Question: Using the data below, notice the legend does not properly describe geom_hline:
'''
df<-data.frame(
points=c(.153,.144,.126,.035, .037, .039, .010,.015,.07),
days=gl(3,1,9,labels=c("Sun","Mon","Tues")),
lang=c("en","en","en","pt","pt","pt","ko","ko","ko"))
ggplot(data=df[df$lang=="en",])+
geom_point(aes(x=days,y=points),size=5,colour='cyan',show_guide=F)+
geom_point(aes(x=days,y=points,colour=days),size=4,show_guide=F)+
facet_wrap(~lang,ncol=1,scales="free")+
xlab("")+
ylab("")+
scale_y_continuous(labels = percent_format())+
theme(legend.position="right",
legend.title = element_blank(),
strip.text.x = element_text(size = 13, colour = 'black', angle = 0),
axis.text.x=element_text(angle=0, hjust=.5, vjust=0),
legend.position = 'none',
panel.background = element_rect(fill = "#545454"),
panel.grid.major = element_line(colour = "#757575"),
panel.grid.minor = element_line(colour = "#757575"))+
geom_hline(yintercept=.136,color='cyan',size=2, show_guide=T)
'''

[I'd like the legend to to have the name "Legend" with only one value labled "avg"]
Searching so, I found an example: <URL>. They used scale_fill_manual, which I tried, but could not improve the legend displayed above.
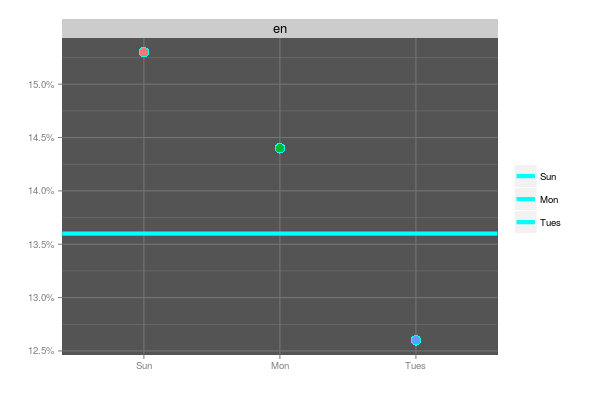
Answer: It's a bit awkward, but this seems to work:
'''
hline <- data.frame(yint = 0.136,lt = 'Avg')
ggplot(data=df[df$lang=="en",])+
geom_point(aes(x=days,y=points),size=5,colour='cyan')+
geom_point(aes(x=days,y=points,colour=days),size=4)+
facet_wrap(~lang,ncol=1,scales="free")+
xlab("")+
ylab("")+
scale_y_continuous(labels = percent_format())+
theme(legend.position="right",
legend.title = element_blank(),
strip.text.x = element_text(size = 13, colour = 'black', angle = 0),
axis.text.x=element_text(angle=0, hjust=.5, vjust=0),
legend.position = 'none',
panel.background = element_rect(fill = "#545454"),
panel.grid.major = element_line(colour = "#757575"),
panel.grid.minor = element_line(colour = "#757575"))+
geom_hline(data = hline,aes(yintercept=yint,linetype = lt),color = "cyan",size=2,show_guide = TRUE) +
scale_colour_discrete(guide = "none") +
scale_linetype_manual(name = 'Legend',values = 1,guide = "legend")
'''

Ah, but you've included 'legend.title = element_blank()' in there, which is why the legend is not named. Remove that to include the name.